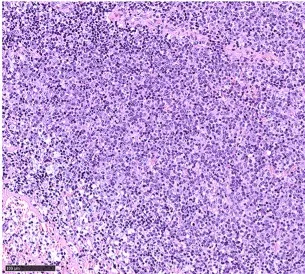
Histological and immunophenotypic results of excisional biopsy of left cervical lymph node. Hematoxylin and eosin (H&E)-stained sections is seen (A).
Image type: pathology (h&e)